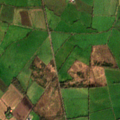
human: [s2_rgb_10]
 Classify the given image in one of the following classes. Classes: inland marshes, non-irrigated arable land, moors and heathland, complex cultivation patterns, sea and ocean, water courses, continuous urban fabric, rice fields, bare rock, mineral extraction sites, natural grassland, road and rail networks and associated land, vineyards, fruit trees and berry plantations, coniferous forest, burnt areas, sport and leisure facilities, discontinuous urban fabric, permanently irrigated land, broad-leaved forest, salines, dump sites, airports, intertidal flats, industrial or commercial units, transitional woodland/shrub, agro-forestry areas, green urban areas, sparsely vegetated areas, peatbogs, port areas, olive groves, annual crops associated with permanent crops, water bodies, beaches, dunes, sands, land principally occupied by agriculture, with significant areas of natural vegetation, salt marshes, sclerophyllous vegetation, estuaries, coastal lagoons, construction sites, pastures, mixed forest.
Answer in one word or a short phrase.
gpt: pastures, complex cultivation patterns, transitional woodland/shrub